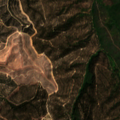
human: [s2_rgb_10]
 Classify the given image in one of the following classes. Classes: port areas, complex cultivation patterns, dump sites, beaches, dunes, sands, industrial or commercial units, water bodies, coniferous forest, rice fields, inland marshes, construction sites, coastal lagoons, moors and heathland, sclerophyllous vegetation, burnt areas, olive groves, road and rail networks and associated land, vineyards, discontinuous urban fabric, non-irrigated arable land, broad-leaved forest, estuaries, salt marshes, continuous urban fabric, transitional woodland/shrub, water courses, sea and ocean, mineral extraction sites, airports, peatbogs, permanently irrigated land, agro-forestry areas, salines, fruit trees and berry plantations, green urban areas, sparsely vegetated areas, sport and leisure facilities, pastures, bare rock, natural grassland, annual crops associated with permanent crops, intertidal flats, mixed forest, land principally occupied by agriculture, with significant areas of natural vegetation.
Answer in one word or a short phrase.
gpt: broad-leaved forest, sclerophyllous vegetation, transitional woodland/shrub